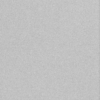
Label: dusty